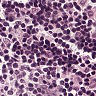
Metastatic tissue present: no